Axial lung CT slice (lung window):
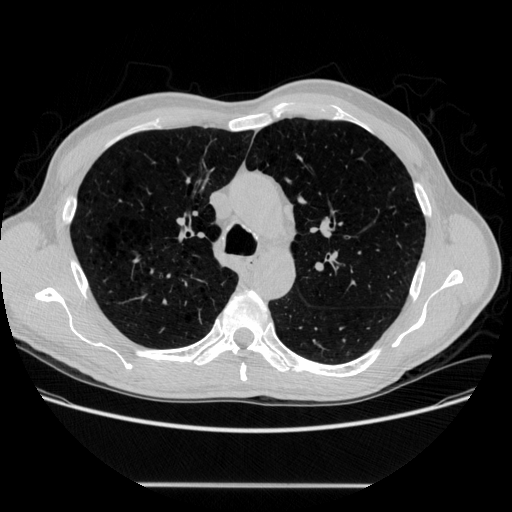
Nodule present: no